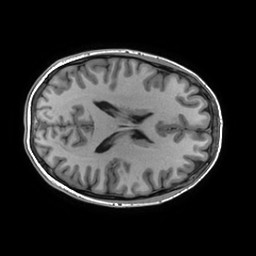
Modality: T1w
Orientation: axial
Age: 30
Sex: female
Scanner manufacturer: ge
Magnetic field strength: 3 T
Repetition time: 0.00724 s
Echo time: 0.0027 s